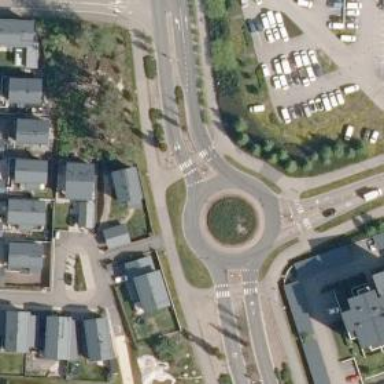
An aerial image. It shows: Tertiary road made of asphalt leading to roundabout junction.